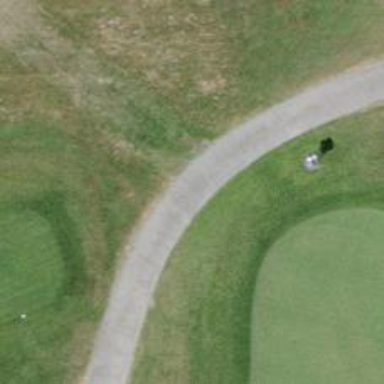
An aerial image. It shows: Designated golf cartpath for service vehicles.